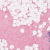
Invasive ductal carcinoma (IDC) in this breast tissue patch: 0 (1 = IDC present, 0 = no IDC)